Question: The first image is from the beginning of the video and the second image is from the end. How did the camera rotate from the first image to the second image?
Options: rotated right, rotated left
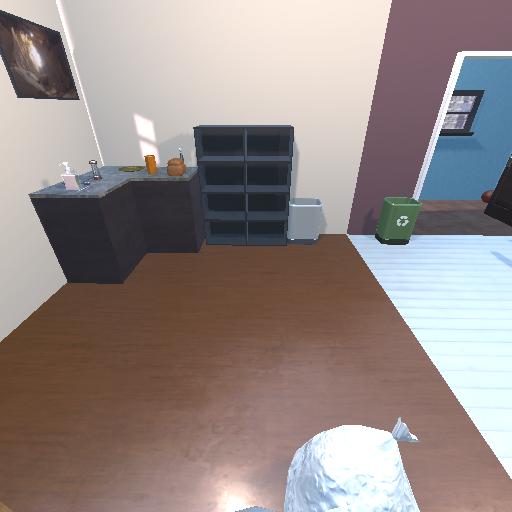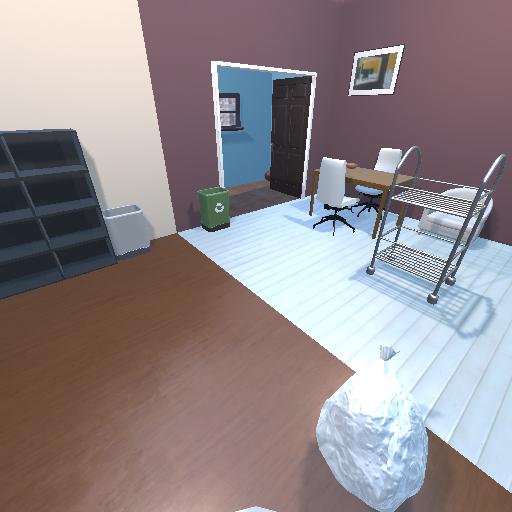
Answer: rotated right